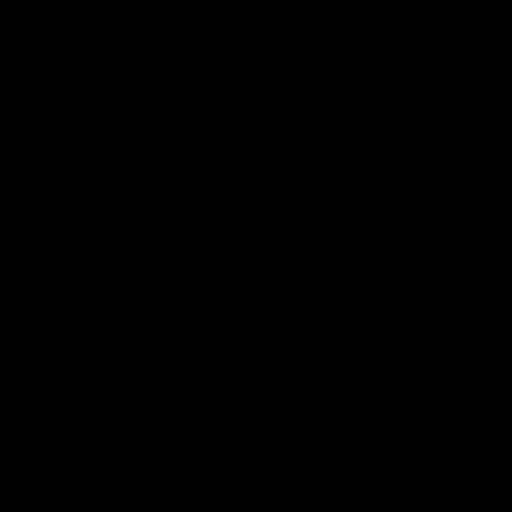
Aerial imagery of cape in Maryland named Battery Point containing herbaceous wetlands and open water